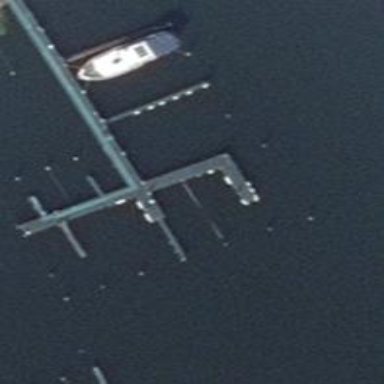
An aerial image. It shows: Man-made pier.